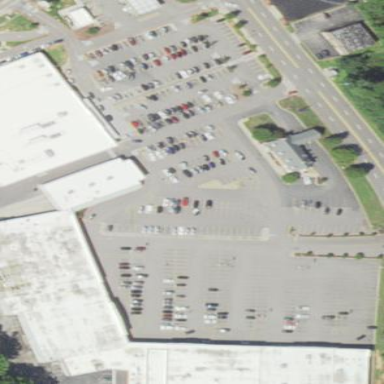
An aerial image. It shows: Retail area.